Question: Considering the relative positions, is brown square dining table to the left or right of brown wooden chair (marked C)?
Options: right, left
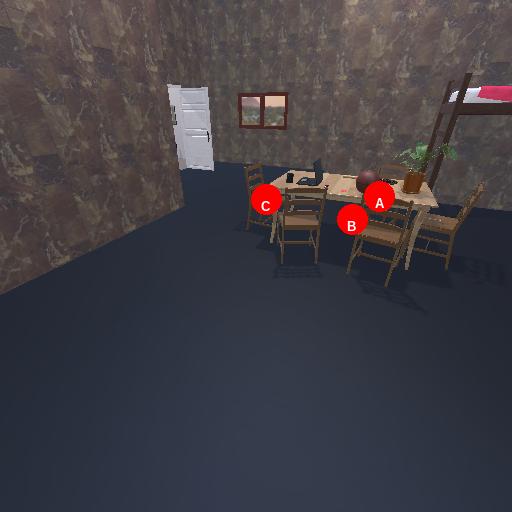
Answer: right